The picture encodes a bearing's raw vibration samples as pixel intensities in a 2-D grid. Based on the visible evidence, which condition applies: normal, inner_race, outer_race, ball?
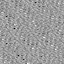
Answer: outer_race